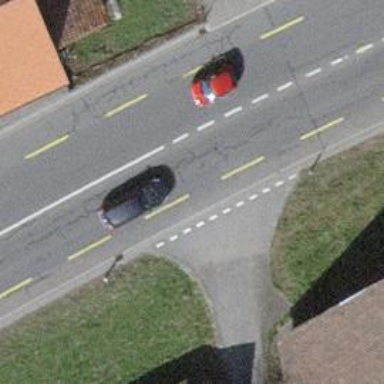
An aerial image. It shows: Primary highway with asphalt surface and designated cycle lane.